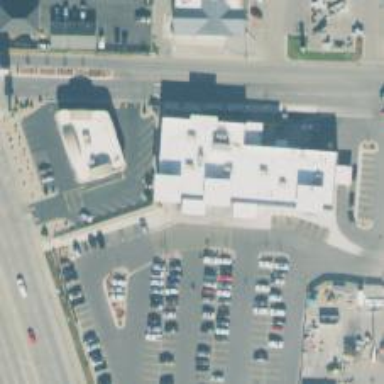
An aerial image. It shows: Supermarket.